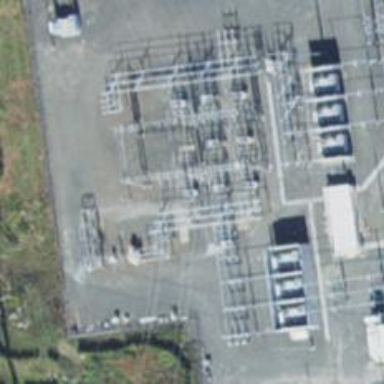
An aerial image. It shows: Switch for power supply.